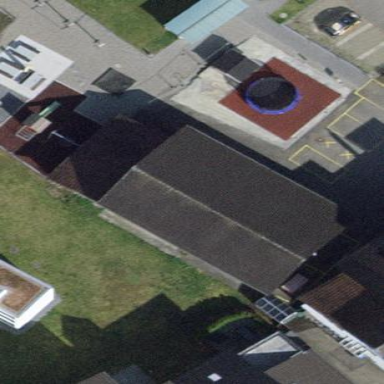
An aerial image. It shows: View of roof of building.